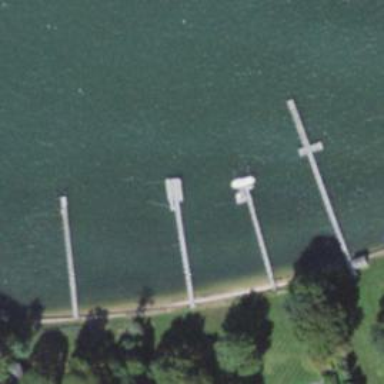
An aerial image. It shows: Man-made pier.